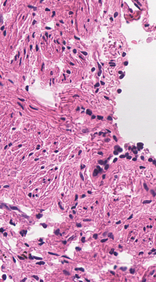
Tumor epithelial tissue: no
Tumor-associated stroma tissue: no
Normal tissue: yes